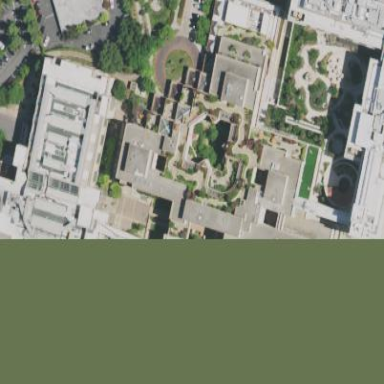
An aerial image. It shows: Hospital building.